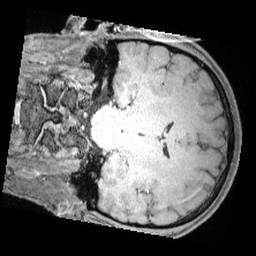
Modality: T1w
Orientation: coronal
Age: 27
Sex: male